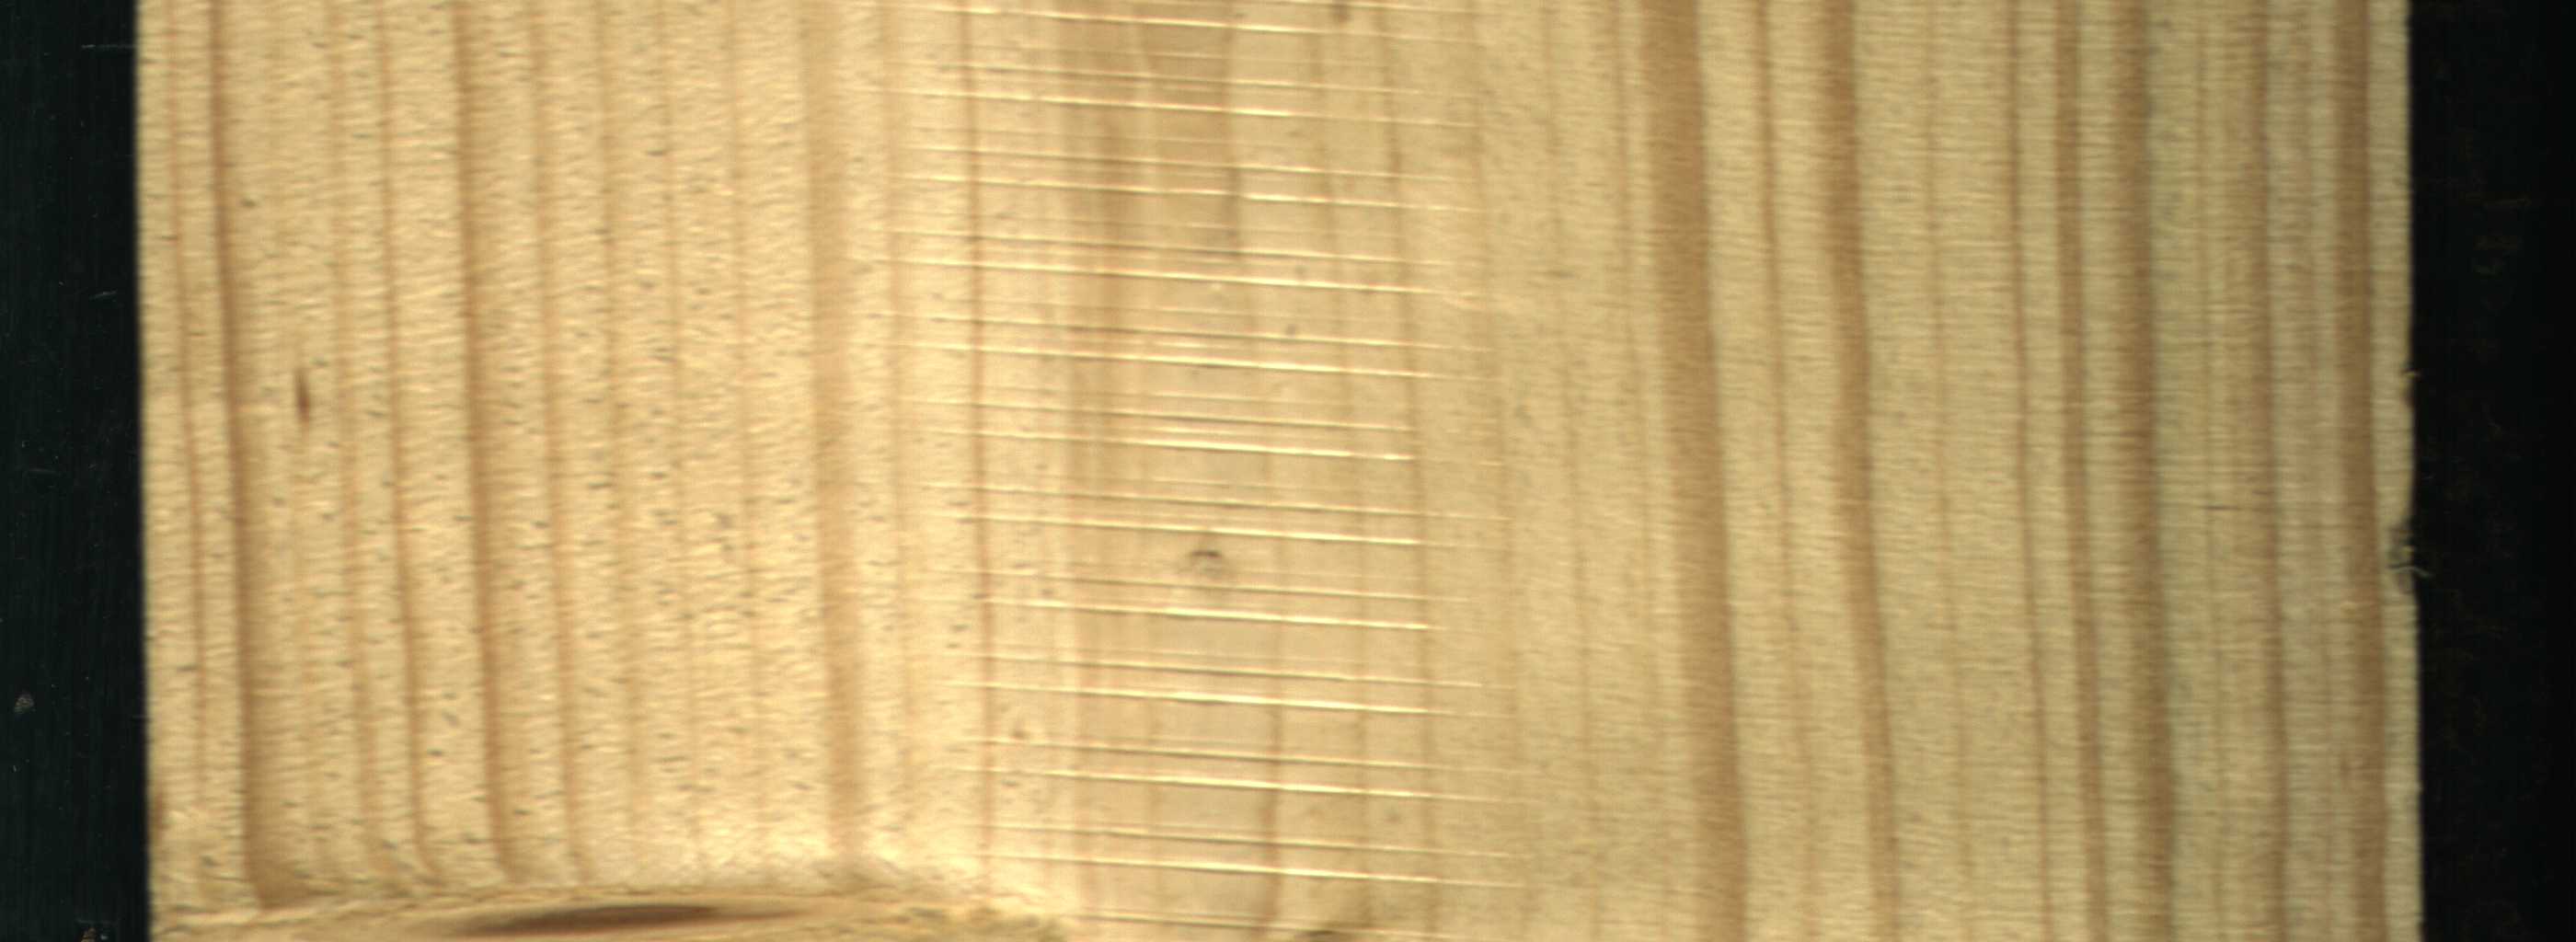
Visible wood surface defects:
Live_Knot